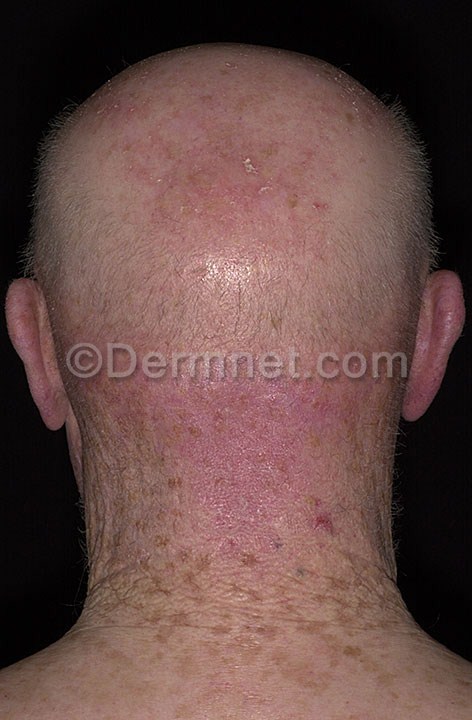
Disease: Light Diseases and Disorders of Pigmentation